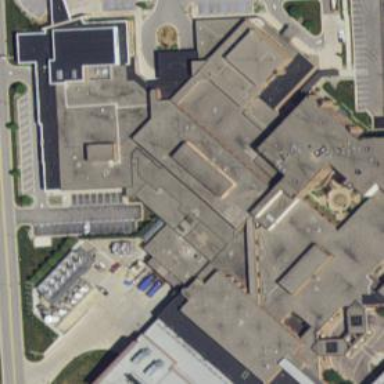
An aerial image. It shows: Hospital providing healthcare services.